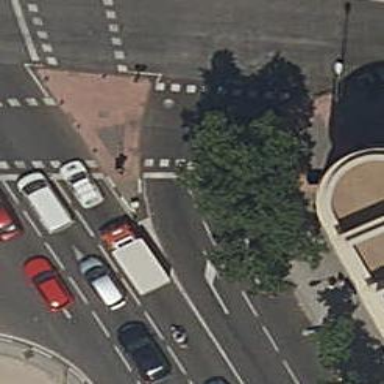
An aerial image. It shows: Road with traffic signals at crossing.